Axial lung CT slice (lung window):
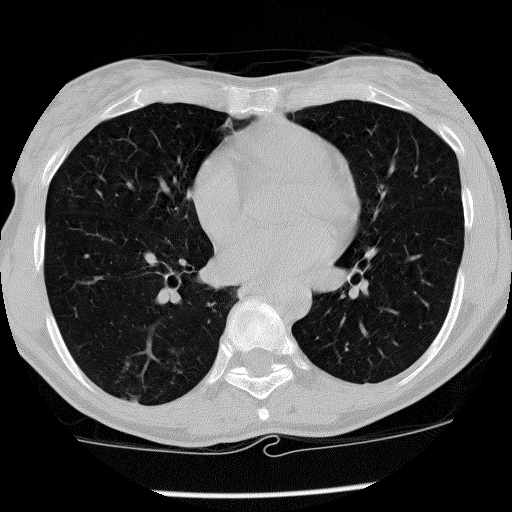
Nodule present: yes
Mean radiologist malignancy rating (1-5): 1